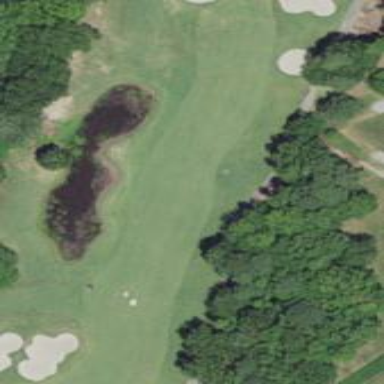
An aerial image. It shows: Picturesque scene of golf course with lateral water hazard.